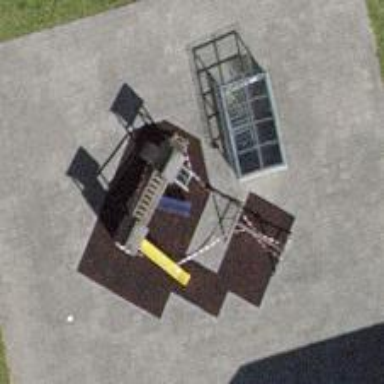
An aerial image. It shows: Playground structure.